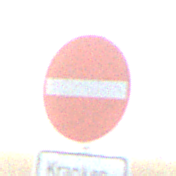
Verkehrszeichen: VerbotDerEinfahrt
Zusatzzeichen unten: BesondereFahrzeugeUndTransportgueter4
Umgebung: Outdoor, Nature
Tageszeit: SunriseSunset
Wetter: Clear
Licht: Natural
Jahreszeit: NotSpecified
Kontrast: HighContrast